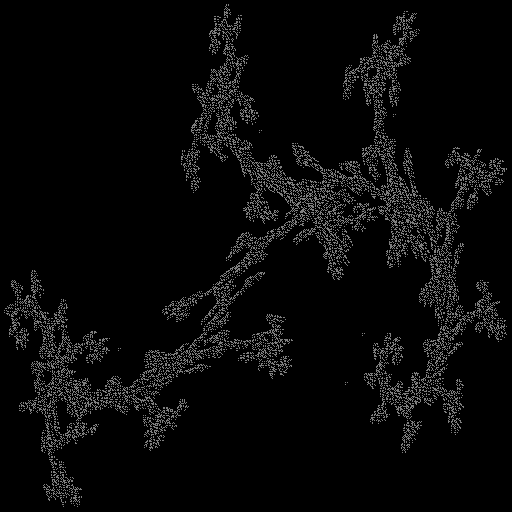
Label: greygoldenrod